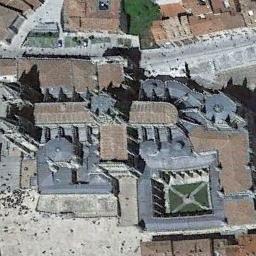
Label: church